Question: I am making a custom progress bar using one small image/icon which will basically rotate. But in the background there is white patch or background is showing. I have attached the image here..
I have used the below code for this:
## CustomDialog.java
'''
public class CustomDialog extends Dialog{
public Activity c;
public CustomDialog(Activity a) {
super(a);
// TODO Auto-generated constructor stub
this.c = a;
}
public CustomDialog(Activity a, int s) {
super(a, s);
// TODO Auto-generated constructor stub
this.c = a;
}
@Override
protected void onCreate(Bundle savedInstanceState) {
super.onCreate(savedInstanceState);
requestWindowFeature(Window.FEATURE_NO_TITLE);
getWindow().setFlags(WindowManager.LayoutParams.FLAG_FULLSCREEN,
WindowManager.LayoutParams.FLAG_FULLSCREEN);
setContentView(R.layout.progressbar);
setCancelable(true);
}
}
'''
## progressbar.xml
'''
<?xml version="1.0" encoding="utf-8"?>
<RelativeLayout xmlns:android="http://schemas.android.com/apk/res/android"
android:layout_width="fill_parent"
android:layout_height="fill_parent"
android:background="@android:color/transparent"
android:gravity="center"
android:orientation="vertical" >
<ProgressBar
android:layout_width="wrap_content"
android:layout_height="wrap_content"
android:layout_centerInParent="true"
android:indeterminate="true"
android:background="@android:color/transparent"
android:indeterminateDrawable="@drawable/my_progress_interminate" >
</ProgressBar>
</RelativeLayout>
'''
## my_progress_interminate.xml
'''
<?xml version="1.0" encoding="utf-8"?>
<animated-rotate xmlns:android="http://schemas.android.com/apk/res/android"
android:drawable="@drawable/sai_icon"
android:pivotX="50%"
android:pivotY="50%" />
'''
How can i remove the white background here.. Please help.

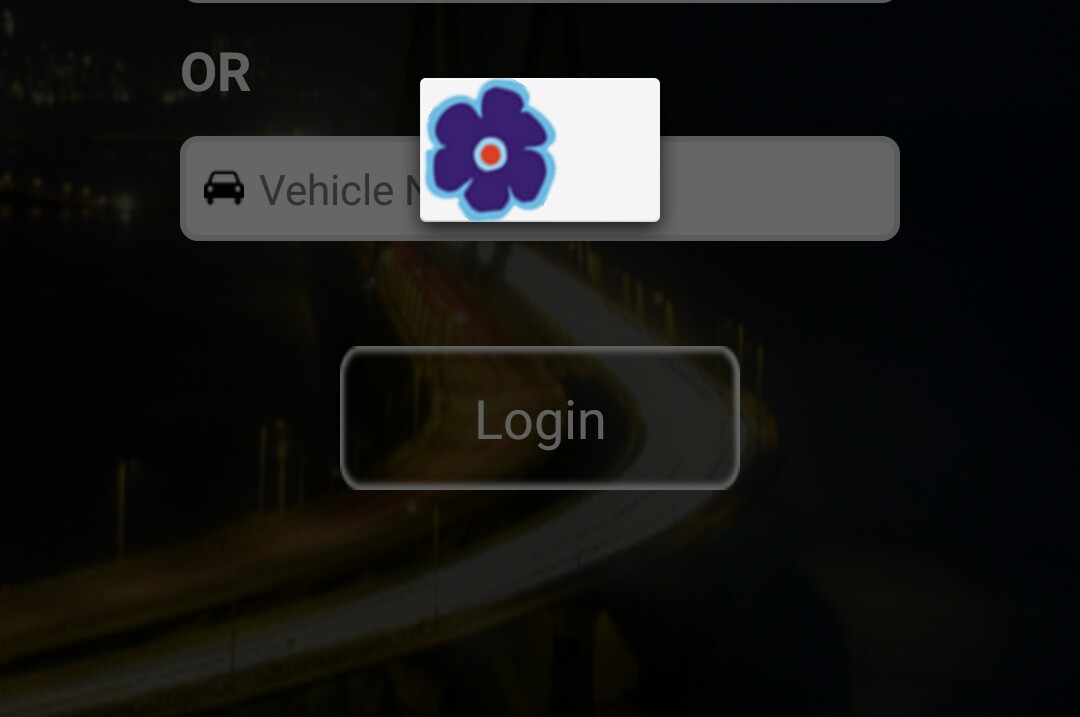
Answer: This is working for me. Add this to the onCreate of your dialog.
'''
getWindow().setBackgroundDrawable(new ColorDrawable(android.graphics.Color.TRANSPARENT));
'''